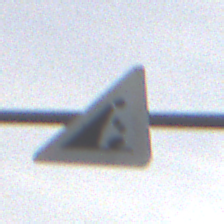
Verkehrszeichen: SteinschlagLinks
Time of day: SunriseSunset
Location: Outdoor (Urban)
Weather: PartlyCloudy
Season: NotSpecified
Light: Natural